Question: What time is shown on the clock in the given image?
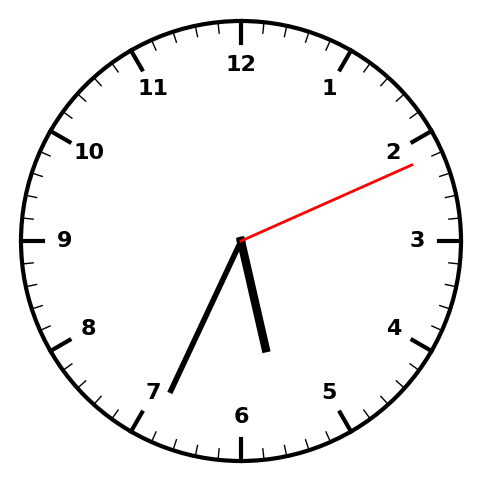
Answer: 05:34:11